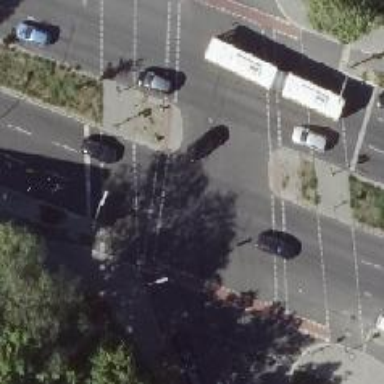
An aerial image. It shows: Residential road with asphalt surface. It has separate sidewalks on both sides and dedicated cycle lanes.